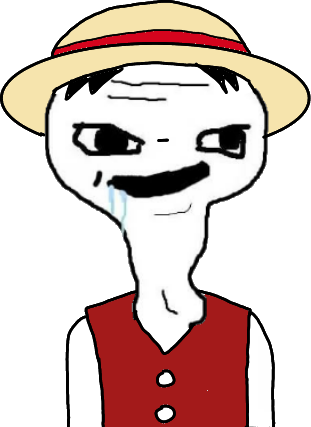
Label: 5_Brainlet